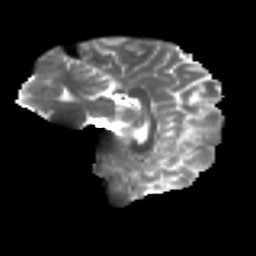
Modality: T2w
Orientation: sagittal
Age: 29
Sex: male
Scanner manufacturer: ge
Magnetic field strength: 3 T
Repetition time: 7.8 s
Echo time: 0.0609 s